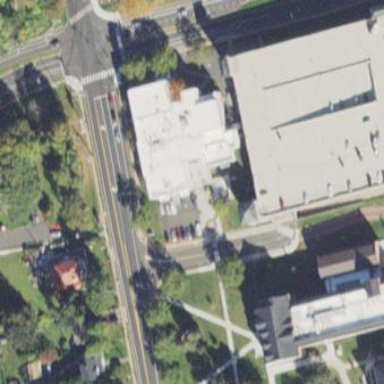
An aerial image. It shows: Arts center housed in building.